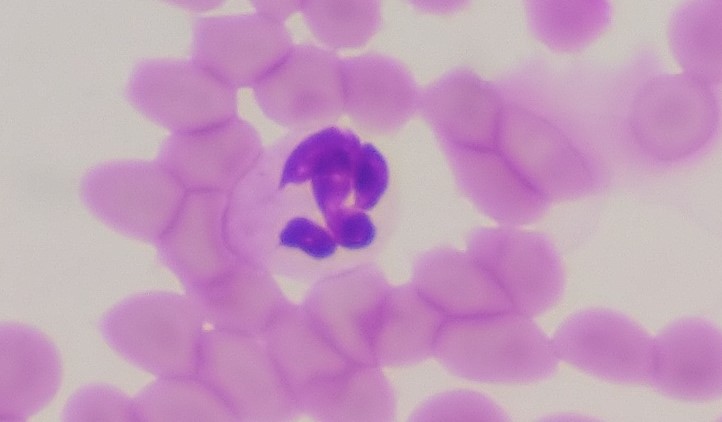
White blood cell type: Neutrophil